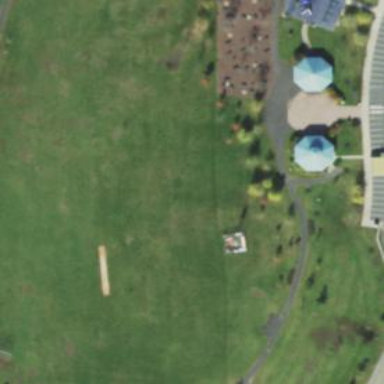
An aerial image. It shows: Cricket pitch for leisure and sport activities.